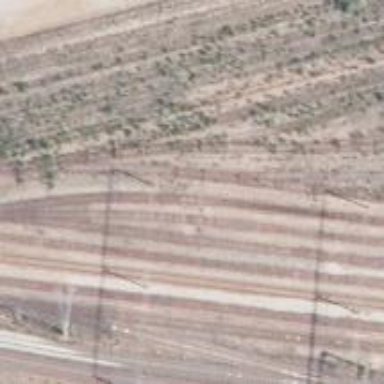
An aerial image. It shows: Railway spur service.